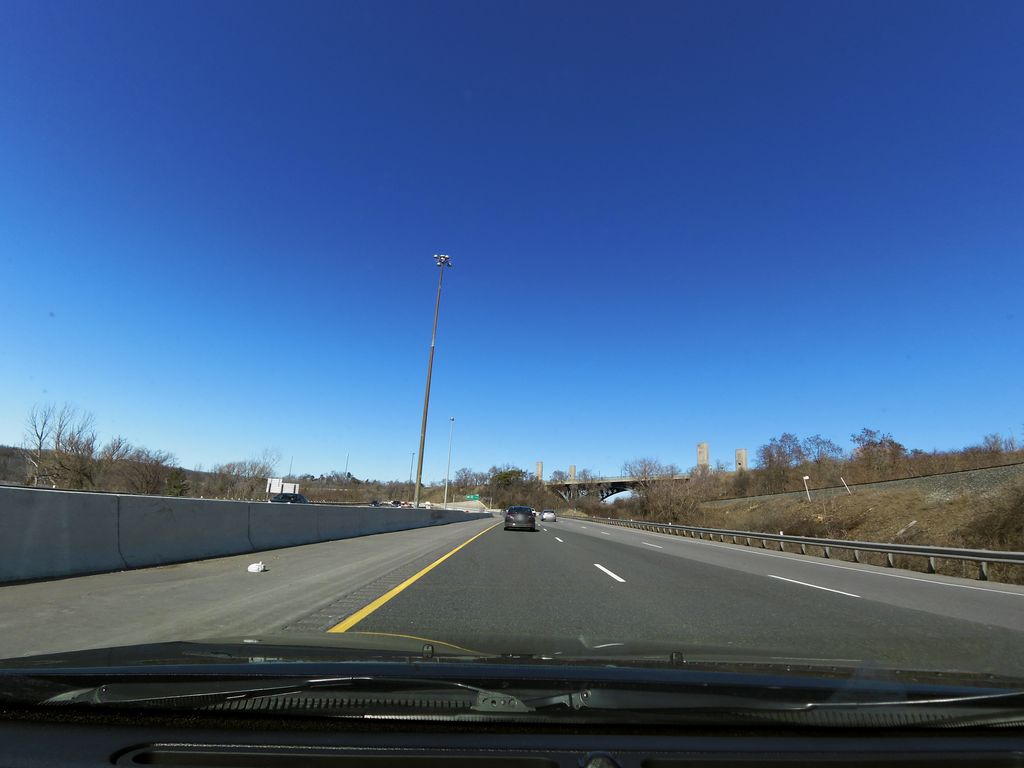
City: hamilton